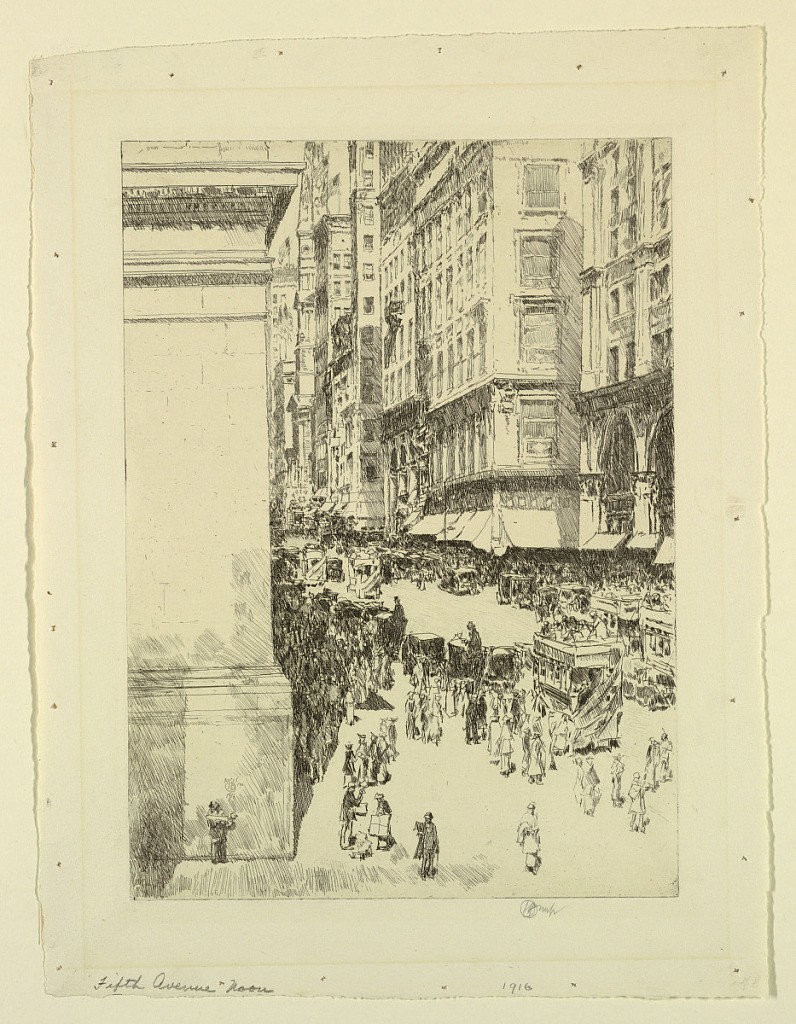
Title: Fifth Avenue, Noon
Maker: Childe Hassam, American, 1859–1935
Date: April 1, 1916
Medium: Etching on wove paper
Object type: Print
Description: Fifth Avenue, New York, at noon near the corner of 35th Street. Street scene, heavily trafficked with numerous pedestrians. Corner of building at left.